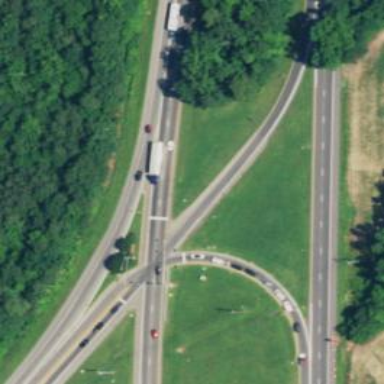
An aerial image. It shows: Trunk link highway.